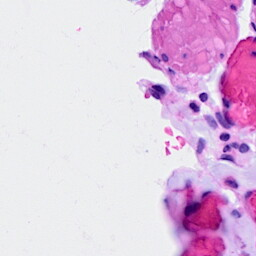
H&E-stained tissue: Breast